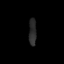
Tissue: prostate
Cell type: T cells
Senescence score: 0.8197
Nuclear area (px): 199
Mean DAPI intensity: 42.608